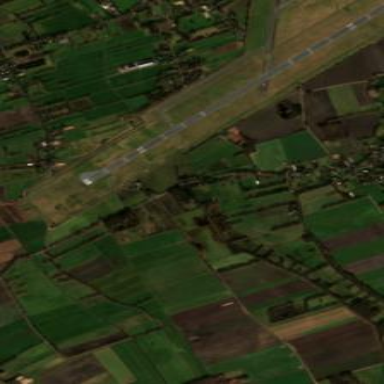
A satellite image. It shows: Asphalt runway at the airport.